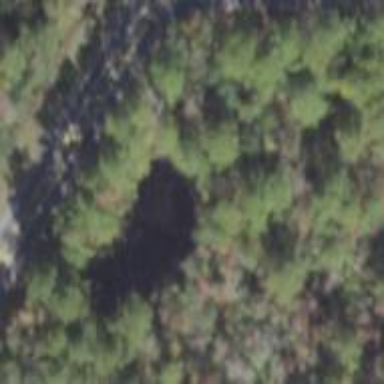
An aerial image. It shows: Mixed leaf woodland.